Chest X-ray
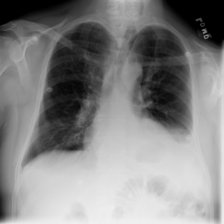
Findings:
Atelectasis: negative
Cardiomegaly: negative
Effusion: positive
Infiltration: negative
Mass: negative
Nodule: negative
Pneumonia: negative
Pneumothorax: negative
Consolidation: negative
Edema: negative
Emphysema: negative
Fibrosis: negative
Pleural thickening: negative
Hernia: negative